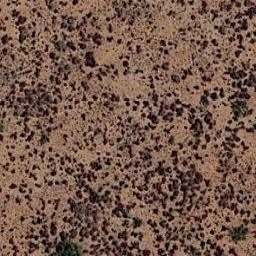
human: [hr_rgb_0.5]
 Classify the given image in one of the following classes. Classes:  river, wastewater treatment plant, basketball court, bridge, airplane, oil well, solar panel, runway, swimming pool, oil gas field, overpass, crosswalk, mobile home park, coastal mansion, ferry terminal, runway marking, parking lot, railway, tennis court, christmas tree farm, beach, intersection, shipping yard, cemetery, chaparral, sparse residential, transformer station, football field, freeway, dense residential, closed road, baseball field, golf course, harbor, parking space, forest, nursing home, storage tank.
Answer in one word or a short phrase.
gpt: chaparral